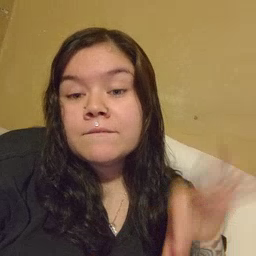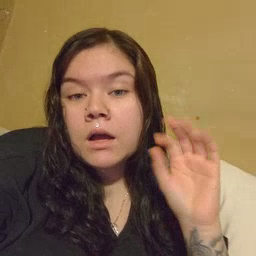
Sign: find